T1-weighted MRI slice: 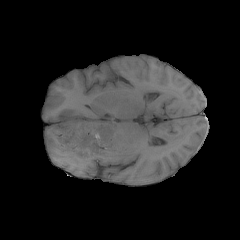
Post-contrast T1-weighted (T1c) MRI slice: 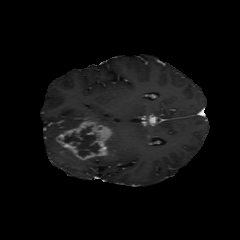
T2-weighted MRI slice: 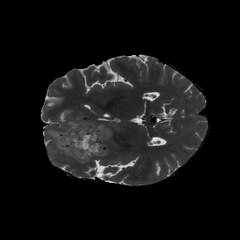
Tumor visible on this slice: yes